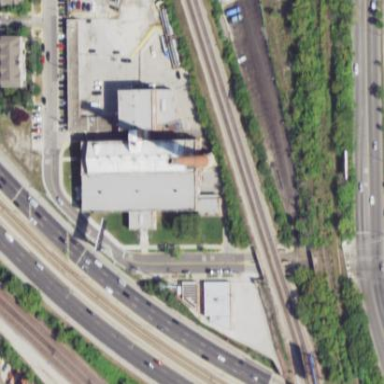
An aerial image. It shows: Building which is pumping station.